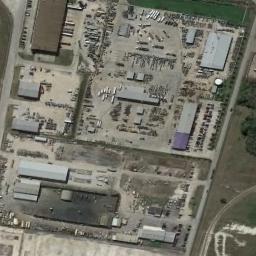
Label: industrial_area